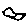
Label: bird